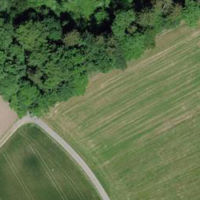
EUNIS habitat code: 52
Species observed at this site:
Allium ursinum